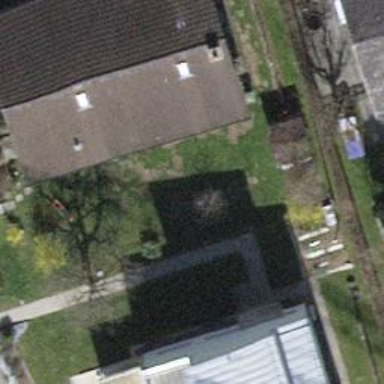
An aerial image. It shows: Urban tree with needle-leaved evergreen.